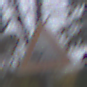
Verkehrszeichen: SplittSchotter
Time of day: Midday
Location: Outdoor (Nature)
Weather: Overcast
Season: Autumn
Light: Natural